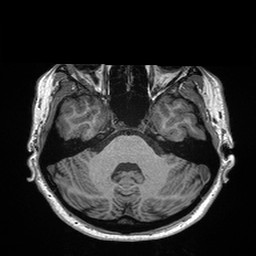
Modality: T1w
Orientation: coronal
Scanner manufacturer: siemens
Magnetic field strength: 3 T
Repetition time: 2.3 s
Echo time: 0.00298 s